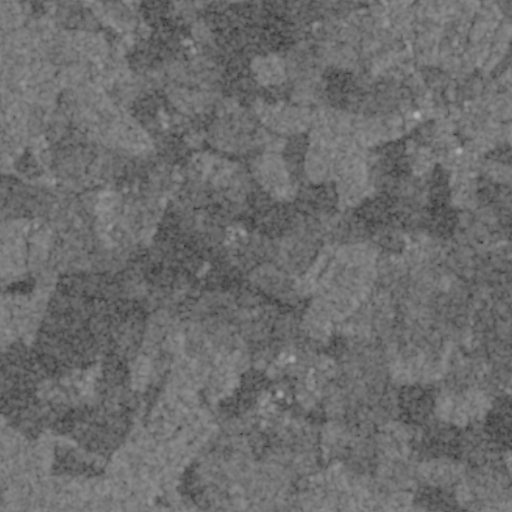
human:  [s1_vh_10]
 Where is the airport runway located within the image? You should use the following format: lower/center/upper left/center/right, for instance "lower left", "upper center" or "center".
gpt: The airport runway is located in the upper right of the image.
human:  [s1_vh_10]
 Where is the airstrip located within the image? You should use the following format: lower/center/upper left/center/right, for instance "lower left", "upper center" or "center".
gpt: The airstrip is located in the upper right of the image.
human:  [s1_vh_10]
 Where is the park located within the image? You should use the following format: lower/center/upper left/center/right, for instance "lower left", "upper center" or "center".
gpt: The park is located in the upper right of the image.
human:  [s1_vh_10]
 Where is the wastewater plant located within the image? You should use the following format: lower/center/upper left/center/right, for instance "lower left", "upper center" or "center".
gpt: The wastewater plant is located in the upper right of the image.
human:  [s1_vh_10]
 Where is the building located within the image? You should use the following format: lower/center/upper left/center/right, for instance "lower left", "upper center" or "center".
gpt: There is no building in the image.

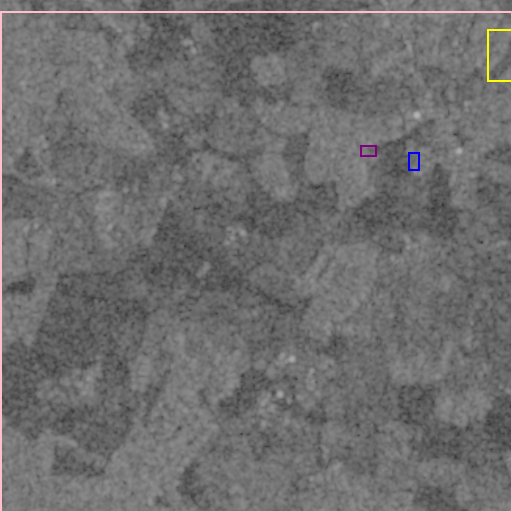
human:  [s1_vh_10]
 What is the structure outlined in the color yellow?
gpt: The structure outlined in yellow is an airstrip.
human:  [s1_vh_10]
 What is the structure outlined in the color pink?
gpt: The structure outlined in pink is a crop field.
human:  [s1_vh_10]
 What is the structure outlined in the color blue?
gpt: The structure outlined in blue is a park.
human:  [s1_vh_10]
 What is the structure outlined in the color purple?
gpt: The structure outlined in purple is a wastewater plant.
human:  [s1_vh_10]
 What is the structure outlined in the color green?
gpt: There is no green outline.